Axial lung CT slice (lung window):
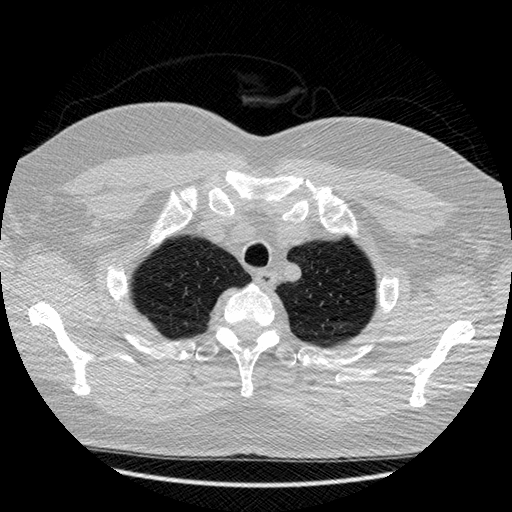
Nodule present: no